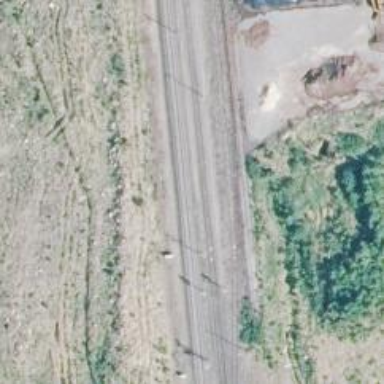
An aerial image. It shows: Railway with continuous electrified contact lines.